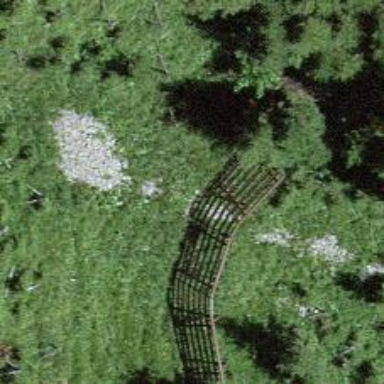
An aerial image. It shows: Snow fence that is man-made.